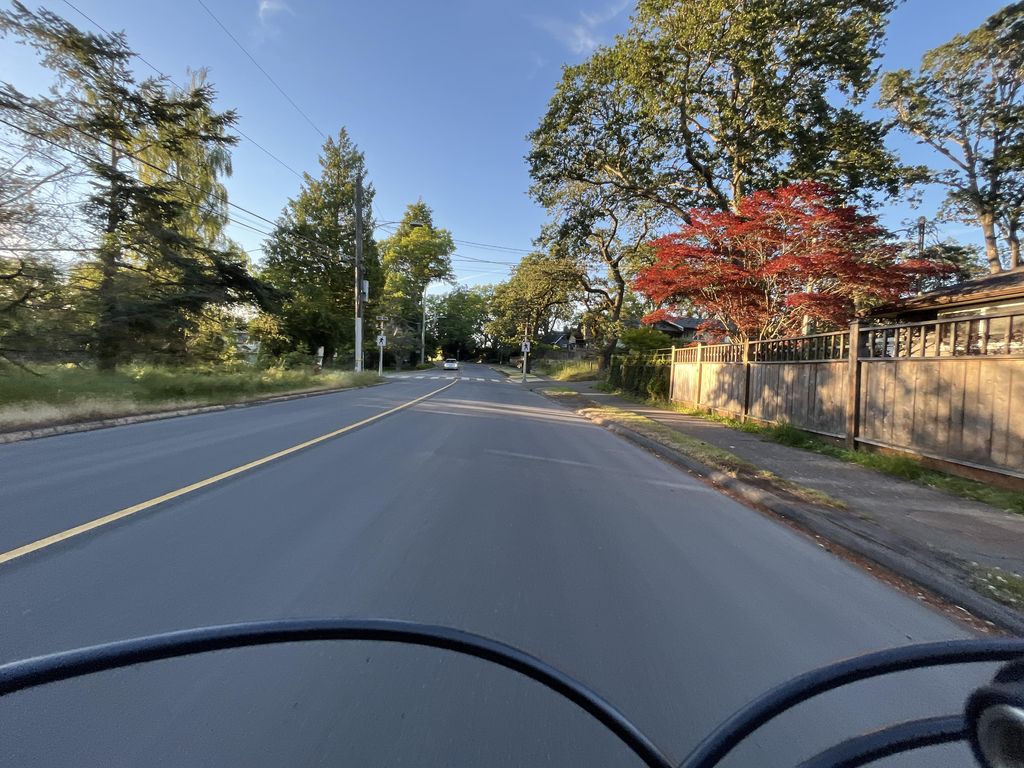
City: victoria